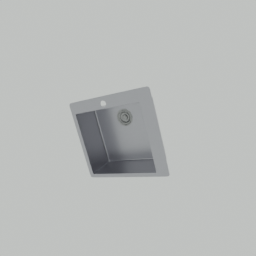
Label: appliances